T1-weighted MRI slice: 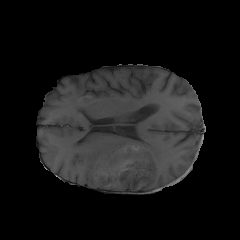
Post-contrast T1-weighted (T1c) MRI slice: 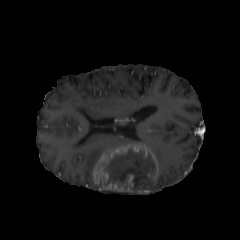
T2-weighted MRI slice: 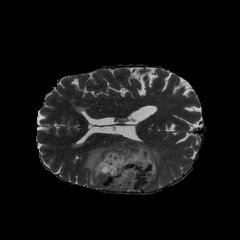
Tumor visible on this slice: yes